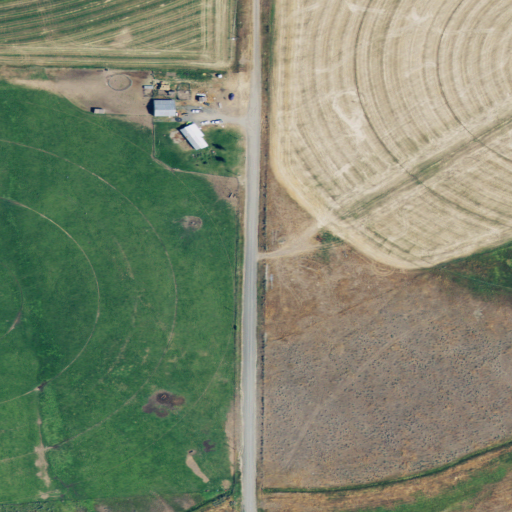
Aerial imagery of valley in Oregon named Clover Creek Valley containing pasture, cultivated crops, shrub, and open development